Question: I'm quite new to iOS programming and I'm trying to do something that I think is simple but I can't find clear explanation.
I'm trying to develop an app with Xcode 6.3 and swift 1.2
I have this :

So I'm in a tab based application. Each tab view are inside navigation controller.
is a modal launch from . When I click on a button inside I want to go to . This is fine. But I would like also to display the top navigation bar with a back button pointing to .
For now when I tried to use the push segue from to , is shown as modal but not part of the navigation controller.
How I have to achieve this easily ? Do I have to recreate all the stack by instantiating each view (A then B) and push everything onto the navigation stack ?
If you know the code to achieve this in objective-c it's fine for me as well.
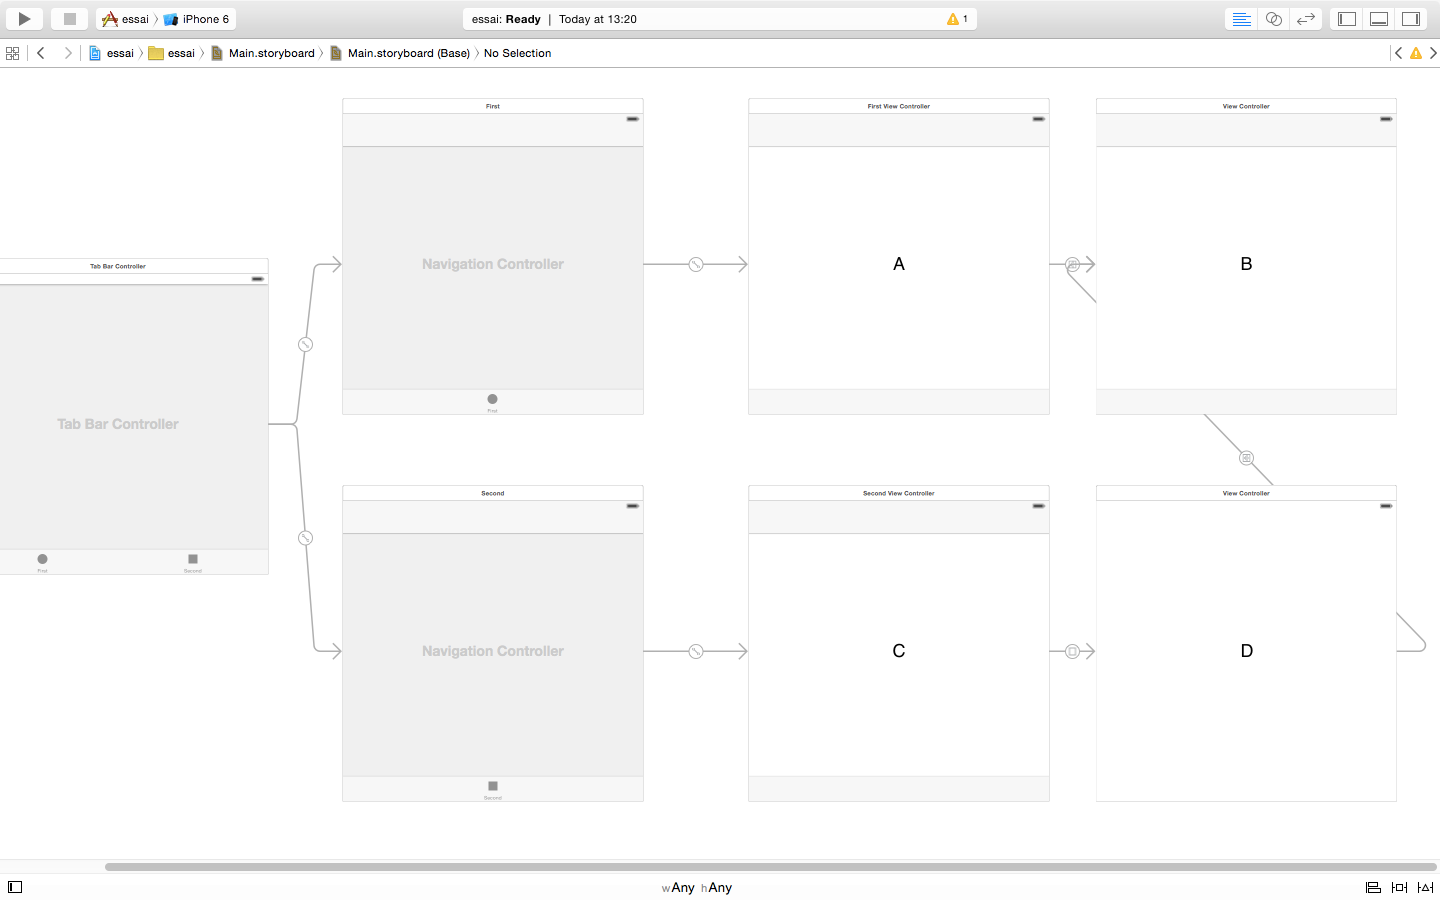
Answer: You can only go to , if it is actually on the . So, you will have to somehow push it onto the stack before you can achieve your goal.
As a general hint, if you want a view controller to show the navigation bar, you only have to make sure it's embedded into a navigation controller. When you present a view modally, it will not by default be embedded into a navigation controller. So, as you said is shown modally from , just embed into another navigation controller and instead of making the destination for the modal segue, make the navigation controller the destination.
If you want to show a back button in that points to , , you will have to hack your way around because is not on the navigation stack. So, logically, what you have to do is make sure that is on the navigation stack just before . I don't think you can do this simply with segues from IB, but rather use code and instantiate the 'UINavigationController' yourself:
'''
- (void)showBModallyWithBackButtonToA
{
A *a = [[A alloc] init];
UINavigationController *nav = [[UINavigationController alloc] initWithRootViewController:a];
B *b = [[B alloc] init];
[nav pushViewController:b animated:NO];
[self presentViewController:nav animated:YES completion:nil];
}
'''
This code has to be executed from , if I understand your setup correctly.